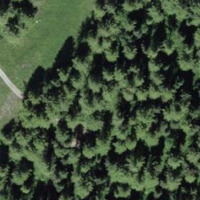
EUNIS habitat code: 43
Species observed at this site:
Rhododendron ferrugineum